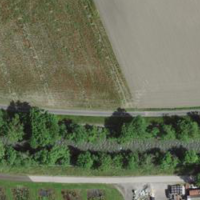
EUNIS habitat code: 40
Species observed at this site:
Artemisia vulgaris